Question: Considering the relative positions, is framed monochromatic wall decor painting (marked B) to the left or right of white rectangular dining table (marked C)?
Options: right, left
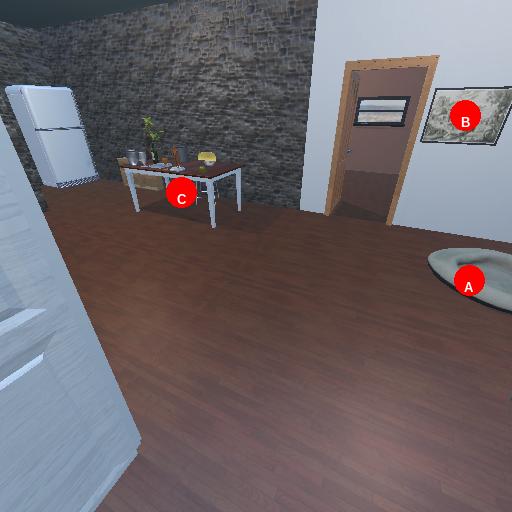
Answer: right